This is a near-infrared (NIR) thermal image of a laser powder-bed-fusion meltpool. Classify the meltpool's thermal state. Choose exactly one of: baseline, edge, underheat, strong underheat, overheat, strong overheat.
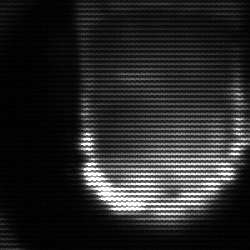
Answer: baseline